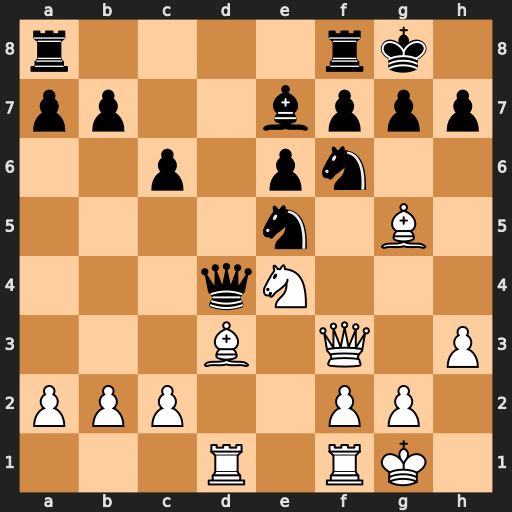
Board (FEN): r4rk1/pp2bppp/2p1pn2/4n1B1/3qN3/3B1Q1P/PPP2PP1/3R1RK1
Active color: w
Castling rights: -
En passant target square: -
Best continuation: Nxf6+ Bxf6 Bxh7+ Kxh7 Qh5+